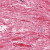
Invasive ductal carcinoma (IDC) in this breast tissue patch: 0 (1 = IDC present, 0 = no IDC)